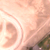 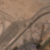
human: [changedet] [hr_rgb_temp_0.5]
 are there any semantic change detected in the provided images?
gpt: A street appeared in the desert.